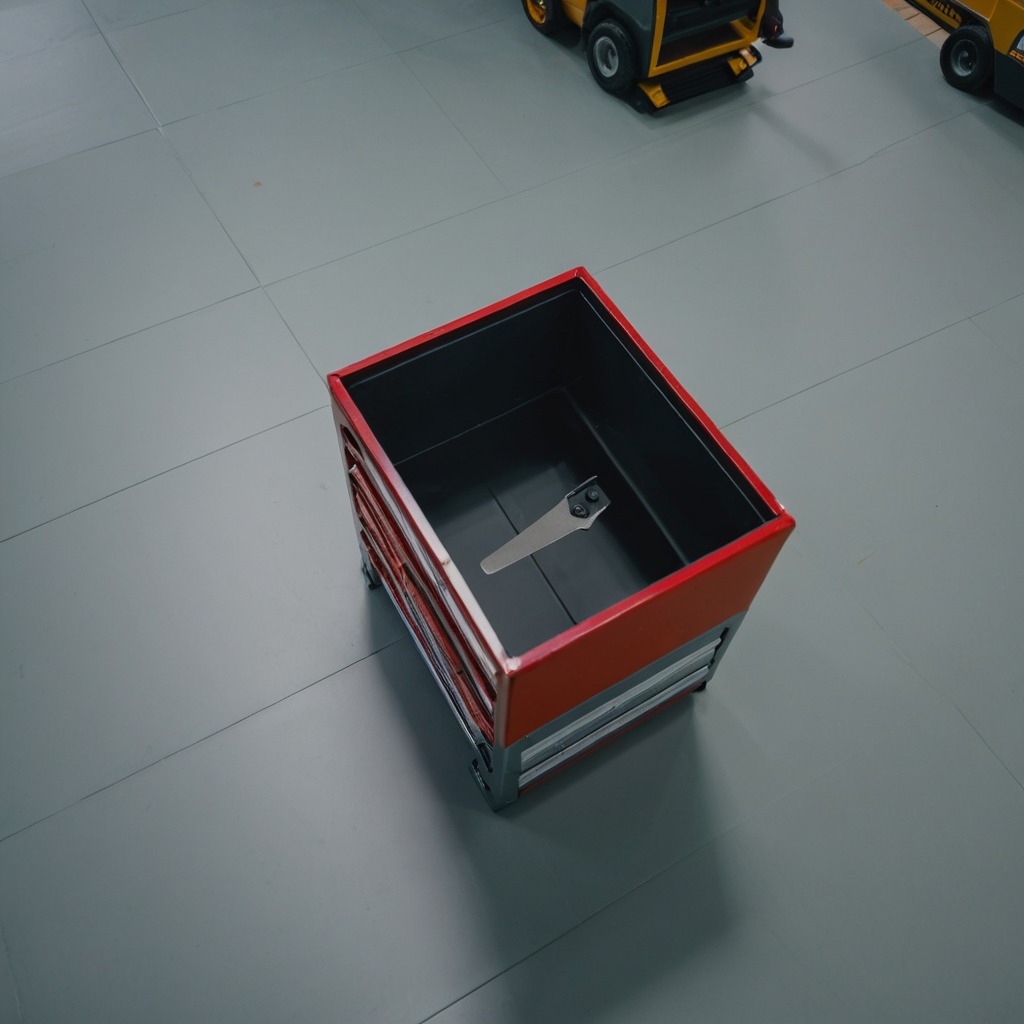
A metal saw is lying on a toolbox surface in an airplane hangar workshop 8K.